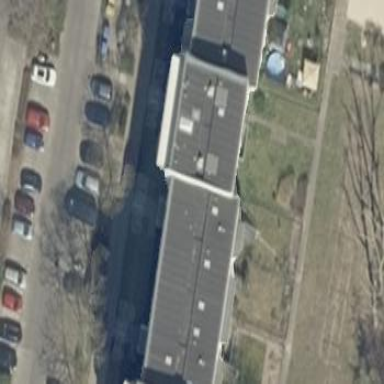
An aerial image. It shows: Flat-roofed apartment building.